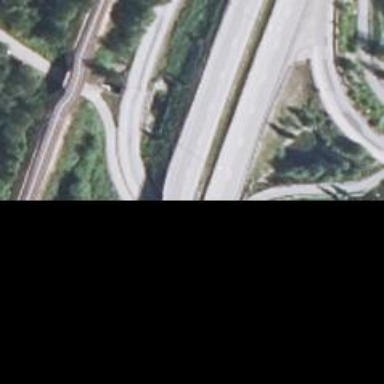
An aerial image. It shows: Trunk link highway with tertiary functional class.